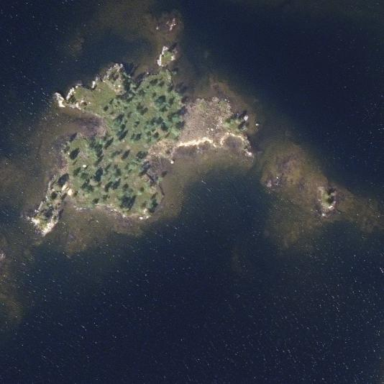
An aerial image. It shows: Islet.